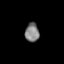
Tissue: lung
Cell type: T cells
Senescence score: 0.2397
Nuclear area (px): 259
Mean DAPI intensity: 127.239